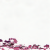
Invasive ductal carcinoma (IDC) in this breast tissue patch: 0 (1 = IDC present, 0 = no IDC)